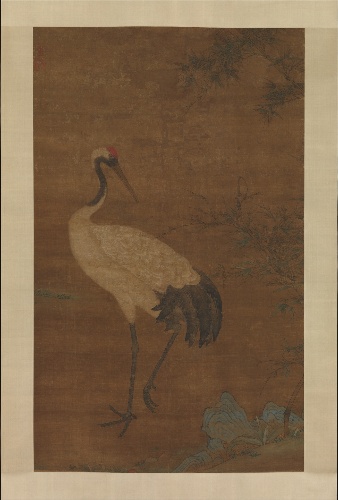
Title: 明    佚名    竹鶴雙清圖    軸|Crane in a bamboo grove
Artist: Unidentified artist
Date: 14th–early 15th century
Object type: Hanging scroll
Classification: Paintings
Medium: Hanging scroll; ink and color on silk
Culture: China
Period: Ming dynasty (1368–1644)
Dimensions: Image: 65 5/16 x 39 11/16 in. (165.9 x 100.8 cm)
Overall with mounting: 65 5/16 x 39 11/16 in. (165.9 x 100.8 cm)
Overall with knobs: 118 1/4 x 49 1/2 in. (300.4 x 125.7 cm)
Department: Asian Art
Credit line: Gift of Crane Co., 1991
Accession year: 1991
Repository: Metropolitan Museum of Art, New York, NY
Tags: Cranes|Bamboo